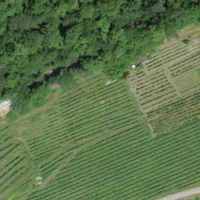
EUNIS habitat code: 40
Species observed at this site:
Orchis anthropophora
Lactuca perennis